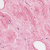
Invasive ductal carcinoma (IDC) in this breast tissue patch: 0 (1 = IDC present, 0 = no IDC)